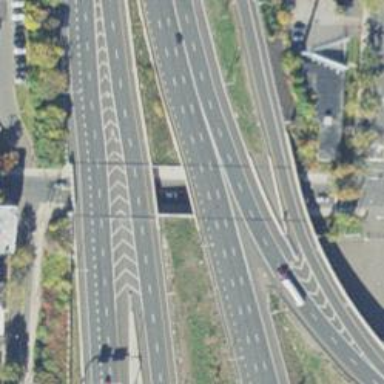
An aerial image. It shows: Bridge with asphalt surface on motorway link.